五年级 · 度量几何学
直线上有 $\mathrm{A}, \mathrm{B}$ 两点, 下面的分数不在 $\mathrm{A} 、 \mathrm{~B}$ 两点之间的是（）。

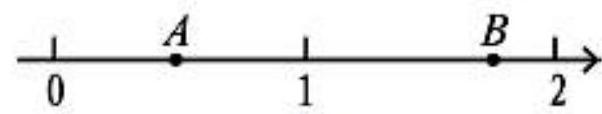
A.
$\frac{1}{4}$
B. $\frac{2}{3}$
C. $\frac{4}{5}$
D. $\frac{3}{2}$
答案: A